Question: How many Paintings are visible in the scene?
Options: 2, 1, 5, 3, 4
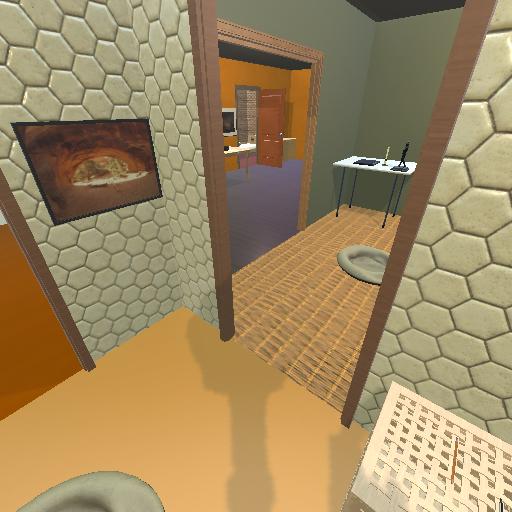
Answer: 2